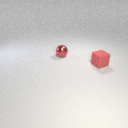
small red rubber cube to the right of small red metal sphere